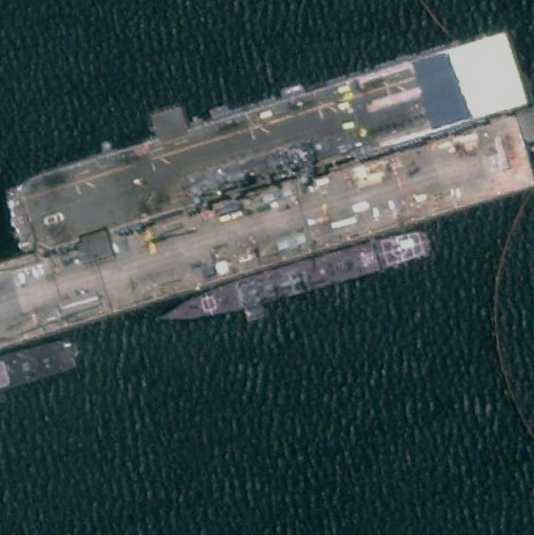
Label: assault